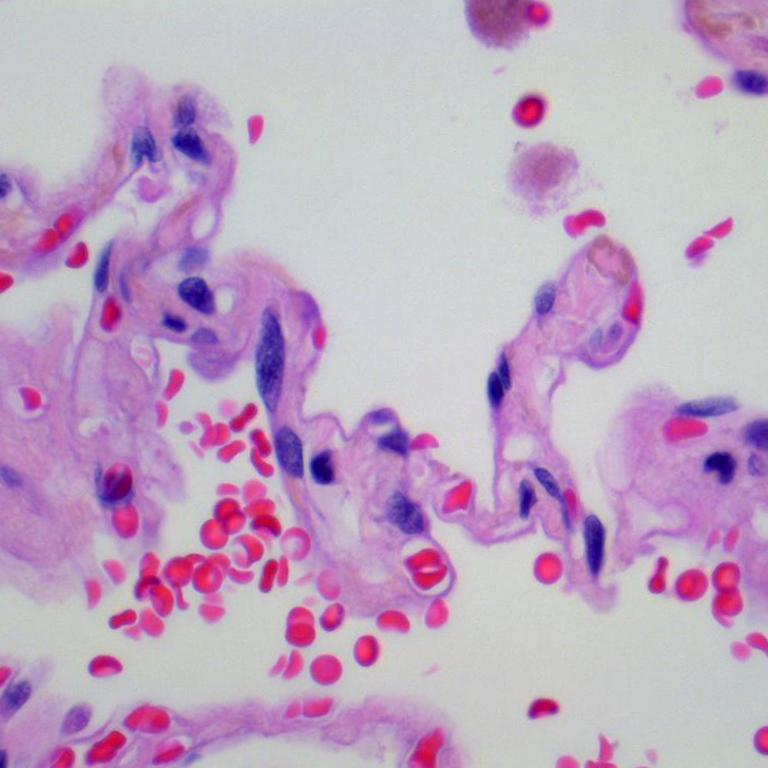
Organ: lung
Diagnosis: benign